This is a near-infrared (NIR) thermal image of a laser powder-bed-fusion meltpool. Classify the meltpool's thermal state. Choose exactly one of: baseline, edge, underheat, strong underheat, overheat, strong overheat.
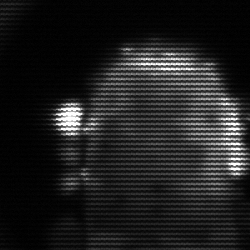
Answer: baseline